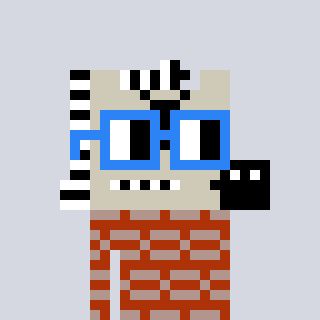
a pixel art character with square blue glasses, a zebra-shaped head and a hotbrown-colored body on a cool background